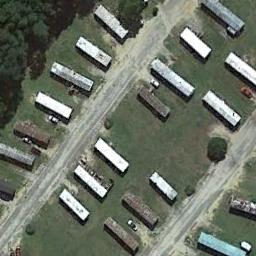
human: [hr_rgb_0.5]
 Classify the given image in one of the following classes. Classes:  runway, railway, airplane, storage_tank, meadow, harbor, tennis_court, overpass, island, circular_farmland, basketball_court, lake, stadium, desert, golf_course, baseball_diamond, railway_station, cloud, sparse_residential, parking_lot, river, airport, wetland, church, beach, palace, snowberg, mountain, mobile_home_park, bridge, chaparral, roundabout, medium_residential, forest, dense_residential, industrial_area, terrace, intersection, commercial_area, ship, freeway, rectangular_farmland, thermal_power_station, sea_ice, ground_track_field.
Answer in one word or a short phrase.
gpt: mobile_home_park